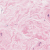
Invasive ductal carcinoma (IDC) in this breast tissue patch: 0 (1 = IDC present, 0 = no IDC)